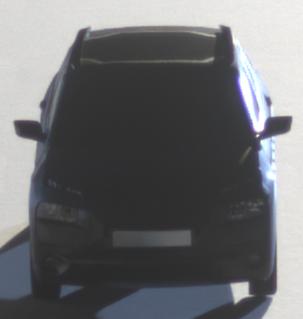
Make: Citroen
Model: C4 Cactus PureTech 75
Detailed model: C4 Cactus
Model produced from: 2014/09
Model produced until: 2015/03
Doors: 5
Color: black
Road condition: dry road
Daytime: night
Contrast: high contrast